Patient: sex F, age 71
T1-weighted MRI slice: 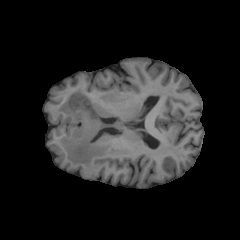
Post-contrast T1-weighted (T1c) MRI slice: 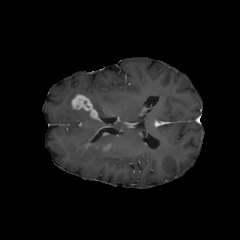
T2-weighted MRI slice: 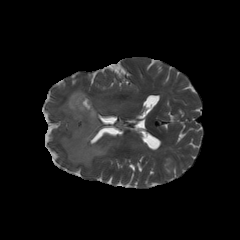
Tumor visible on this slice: yes
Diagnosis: Glioblastoma, IDH-wildtype
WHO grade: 4